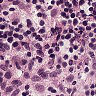
Metastatic tissue present: no